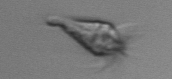
Label: Paratontonia_gracillima